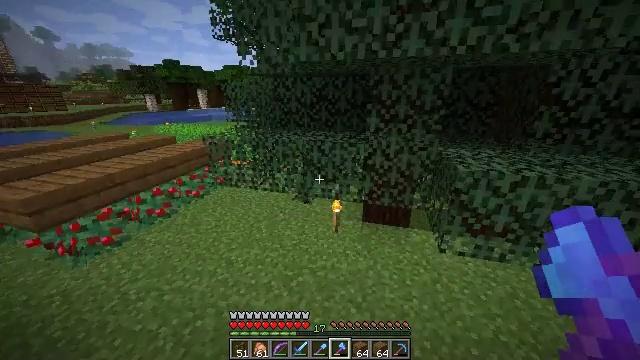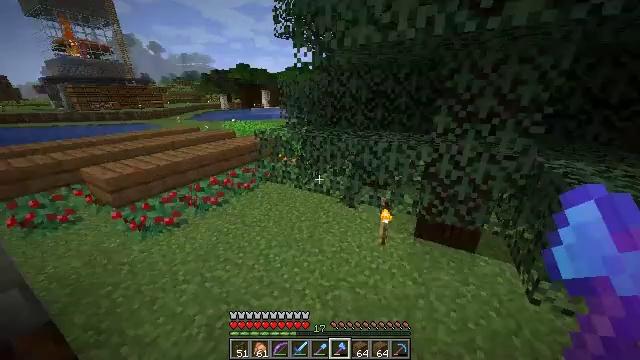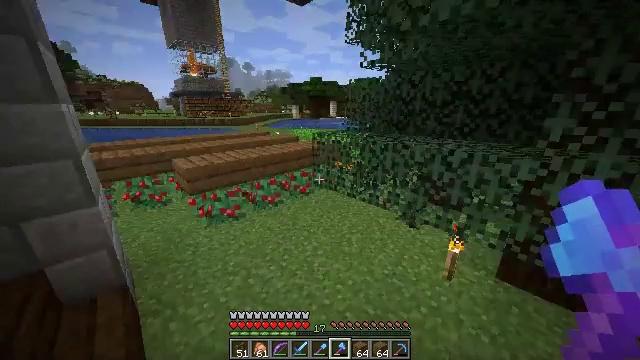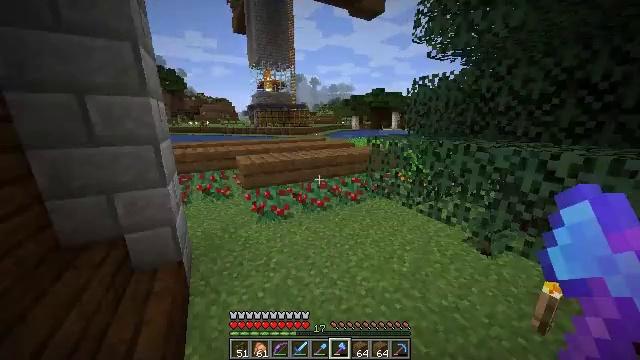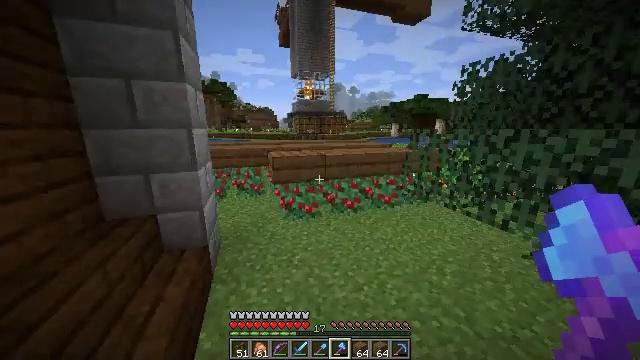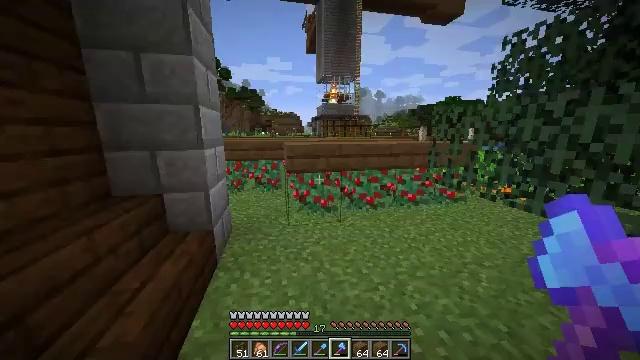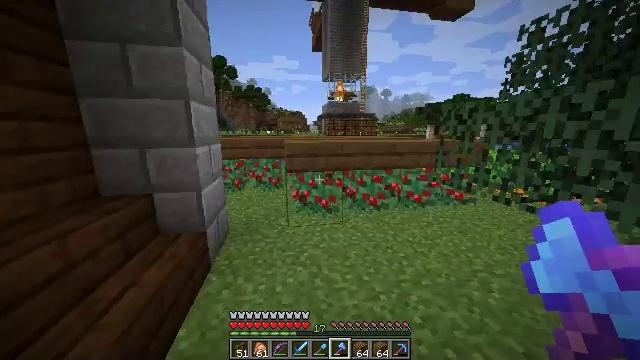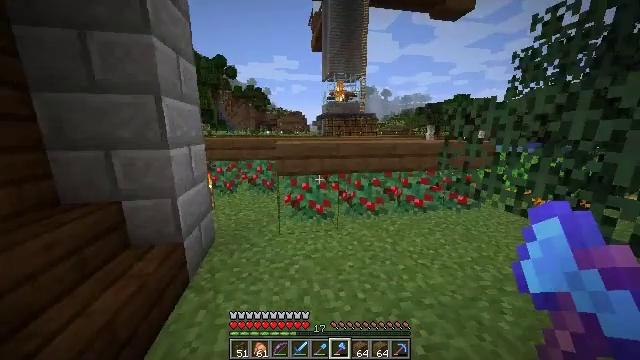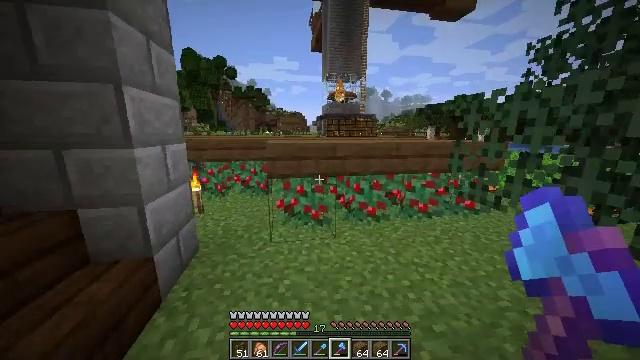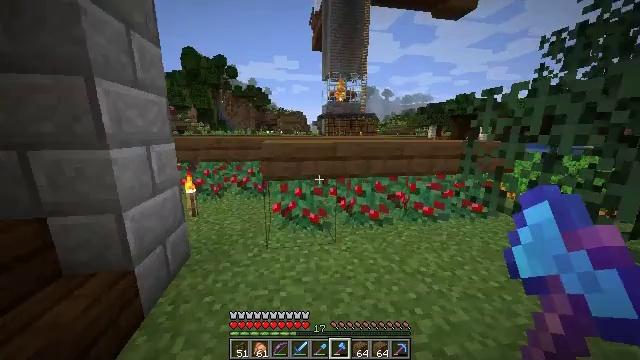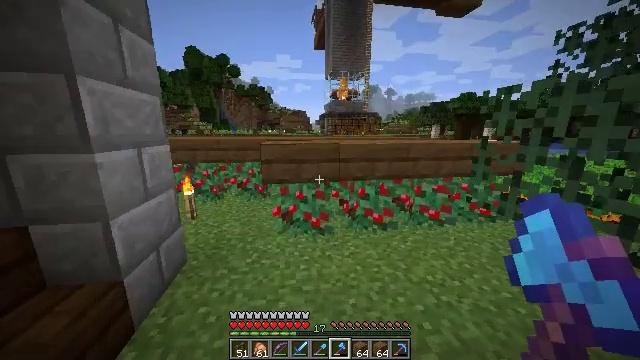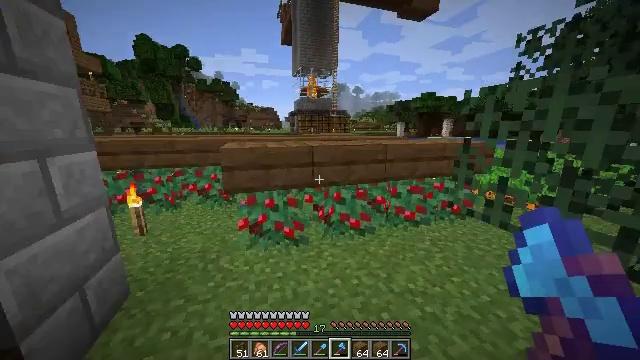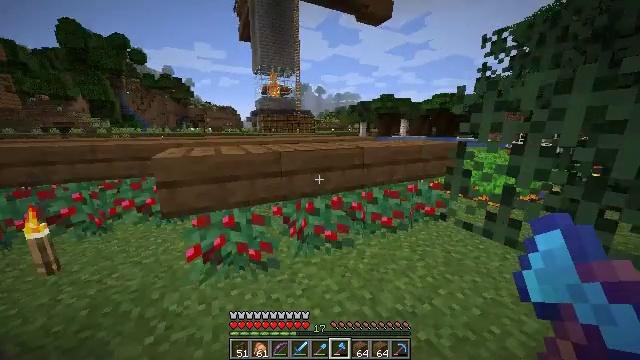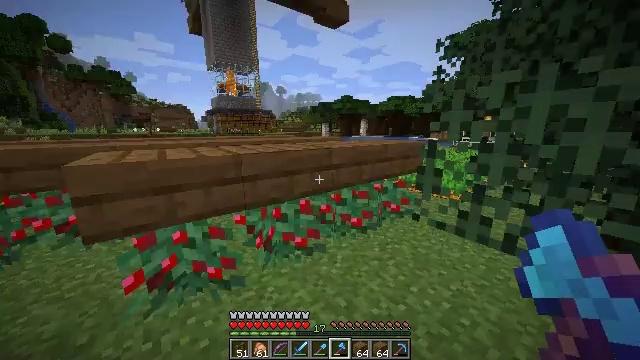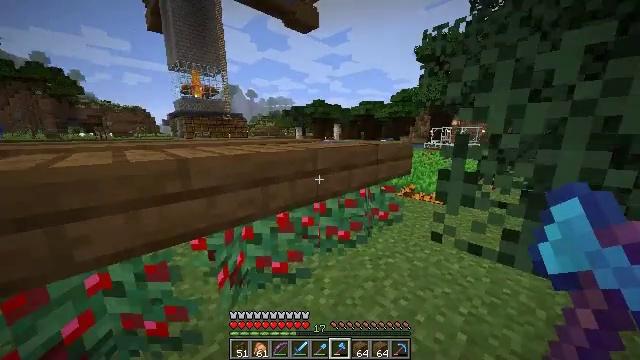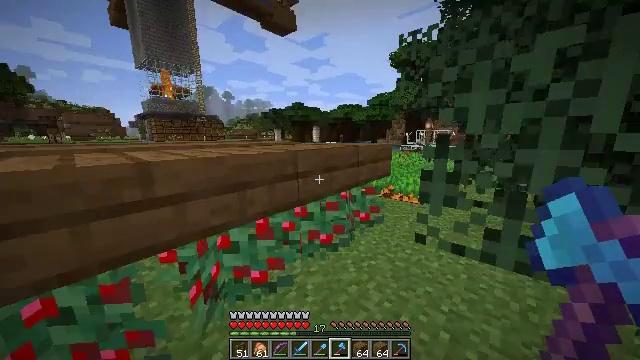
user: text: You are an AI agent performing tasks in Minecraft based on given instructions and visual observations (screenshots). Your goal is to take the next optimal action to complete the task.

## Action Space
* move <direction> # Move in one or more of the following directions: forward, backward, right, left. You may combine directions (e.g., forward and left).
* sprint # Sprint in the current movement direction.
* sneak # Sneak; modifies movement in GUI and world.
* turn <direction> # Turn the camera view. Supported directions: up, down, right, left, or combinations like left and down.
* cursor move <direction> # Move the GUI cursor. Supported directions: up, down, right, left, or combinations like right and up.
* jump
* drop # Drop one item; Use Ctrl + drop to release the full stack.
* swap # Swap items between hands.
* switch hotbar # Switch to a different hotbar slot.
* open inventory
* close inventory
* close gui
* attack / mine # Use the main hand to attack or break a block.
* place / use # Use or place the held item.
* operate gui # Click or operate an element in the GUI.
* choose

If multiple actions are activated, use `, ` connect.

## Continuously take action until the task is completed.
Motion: motion action
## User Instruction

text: Reclaim the spruce fence for reuse.
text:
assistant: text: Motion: move forward, turn left
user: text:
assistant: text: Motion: move forward, turn left and up
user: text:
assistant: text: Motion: move forward, turn left and up
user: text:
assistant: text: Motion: move forward, turn left and up
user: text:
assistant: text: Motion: move forward, sprint, turn left and up
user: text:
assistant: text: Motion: move forward, sprint, turn left
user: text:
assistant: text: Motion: move forward, sprint
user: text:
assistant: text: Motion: move forward
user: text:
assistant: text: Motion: move forward
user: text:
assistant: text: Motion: move forward
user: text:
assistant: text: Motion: move forward, turn right
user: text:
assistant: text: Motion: move forward, turn right
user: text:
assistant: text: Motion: move forward, sprint, turn right
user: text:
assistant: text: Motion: move forward, sprint, turn right
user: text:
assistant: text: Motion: move forward, sprint, turn right
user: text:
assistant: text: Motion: move forward, turn right
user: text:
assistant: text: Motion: move forward, turn right
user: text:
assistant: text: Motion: move forward, turn right
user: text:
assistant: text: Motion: move forward, sprint, turn right
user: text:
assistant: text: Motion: move forward, sprint
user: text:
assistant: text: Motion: move forward, sprint
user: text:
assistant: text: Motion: move forward, sprint
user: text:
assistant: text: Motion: move forward, turn right
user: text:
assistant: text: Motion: move forward, turn right
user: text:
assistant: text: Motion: move forward, turn right
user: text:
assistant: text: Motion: move forward, sprint, turn right
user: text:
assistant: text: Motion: move forward, sprint, turn right
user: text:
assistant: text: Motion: move forward, sprint, turn right
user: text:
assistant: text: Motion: move forward, turn right
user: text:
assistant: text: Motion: move forward